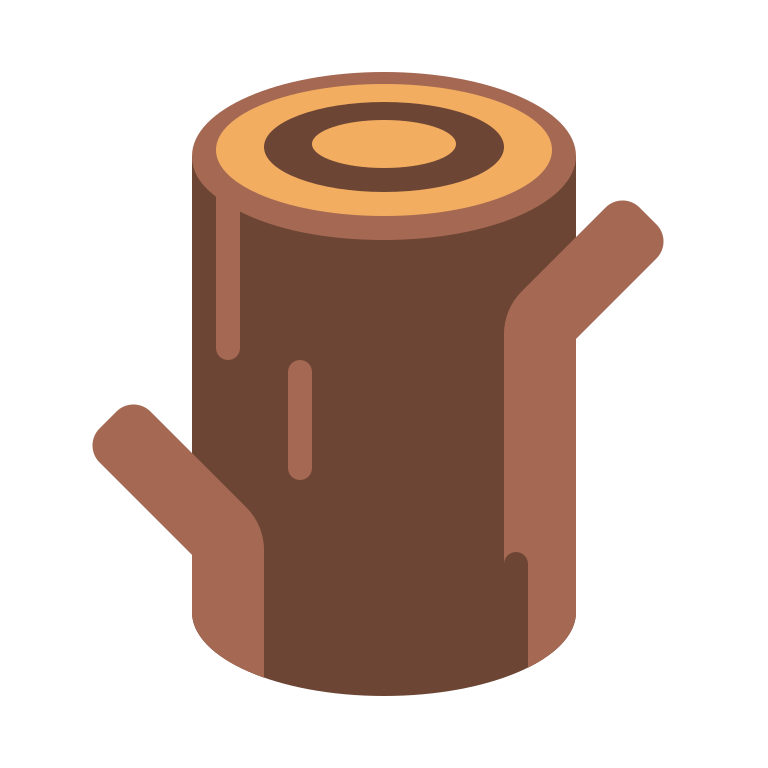
wood flat